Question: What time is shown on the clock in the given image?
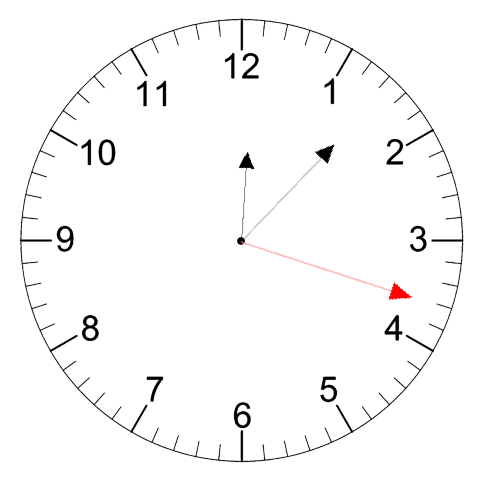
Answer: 12:07:18